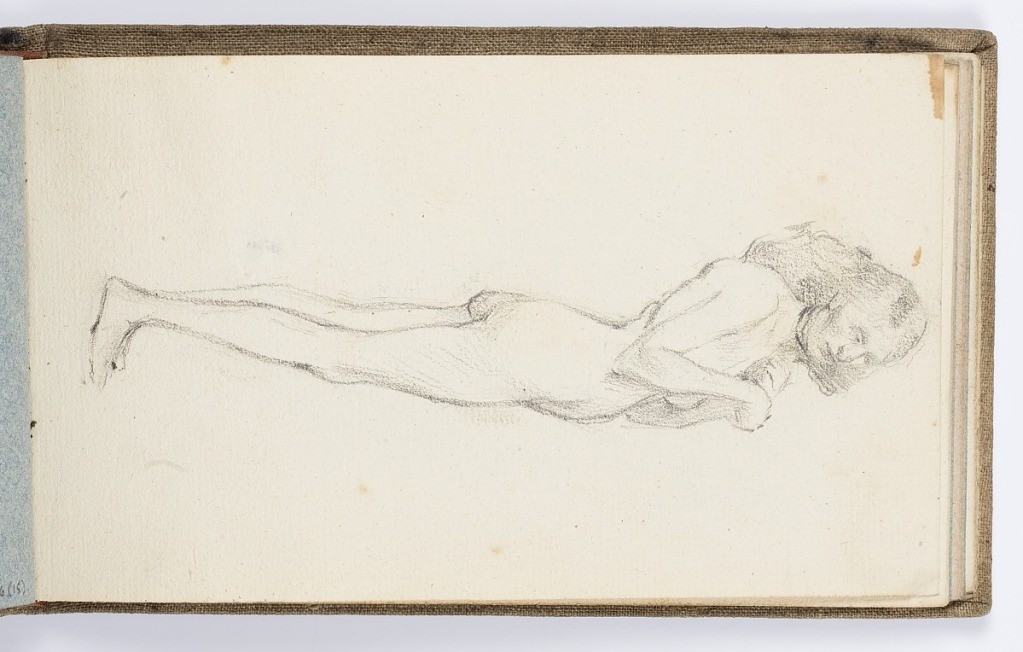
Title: Sketchbook Page: Standing Nude
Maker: Kenyon Cox, American, 1856–1919
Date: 1877–78
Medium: Graphite on laid paper
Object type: Sketchbook folio
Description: Standing nude female figure, slightly turned with hands to chest, shown from right side.